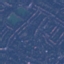
Land use / land cover: Residential